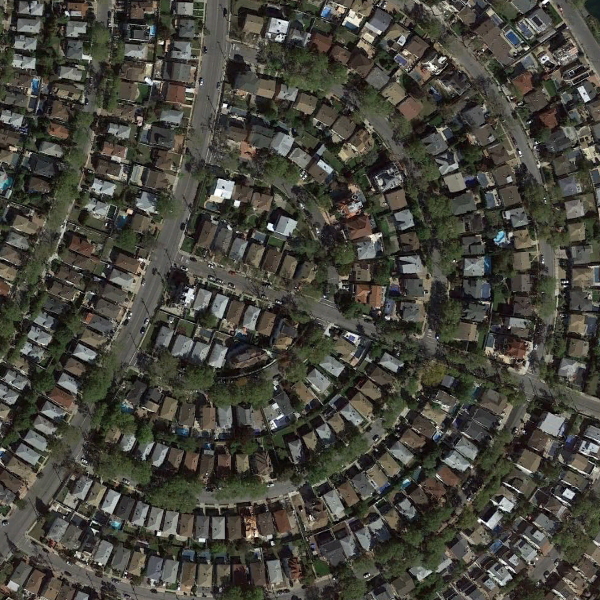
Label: DenseResidential